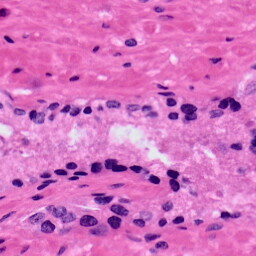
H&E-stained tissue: Prostate